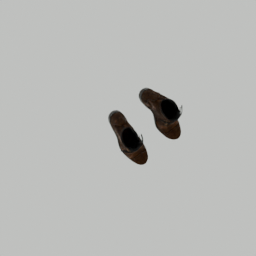
Label: people